Question: I've seen similar question <URL> as like normal url like 'www.google.com'.
code for adding url to EKEvent
'''
EKEvent *event = [EKEvent eventWithEventStore:eventStore];
event.title = @"Event Test For adding url";
NSString *customURL = @"sampleEventappScheme://";
event.URL = [NSURL URLWithString:customURL];
'''
After event added to calendar event, see screenshot for better understanding.

If I try to launch app with safari using this scheme, It's perfectly worked. So there's no issue with scheme configuration.
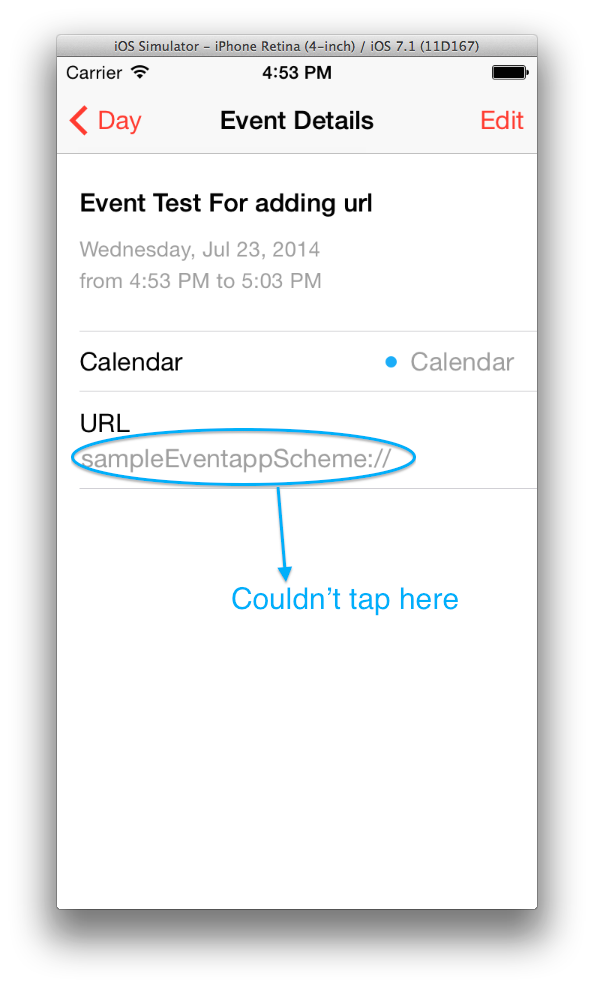
Answer: I've resolved this issue by just extend url by event title with our app url scheme. ie. We just make it as url that is enough.
'''
NSString *customURL = @"sampleEventappScheme://title=eventadd";
'''
This is normal url : 'http://www.google.com'. Here 'http' is url scheme. As like that, in above app url, 'sampleEventappScheme' is url scheme. When we try to hit this url, system will see scheme lookup table, if we already register our scheme, then it will switch to our app.